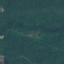
Label: Forest